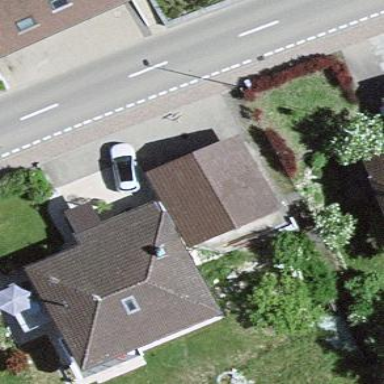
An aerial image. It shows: Garage.